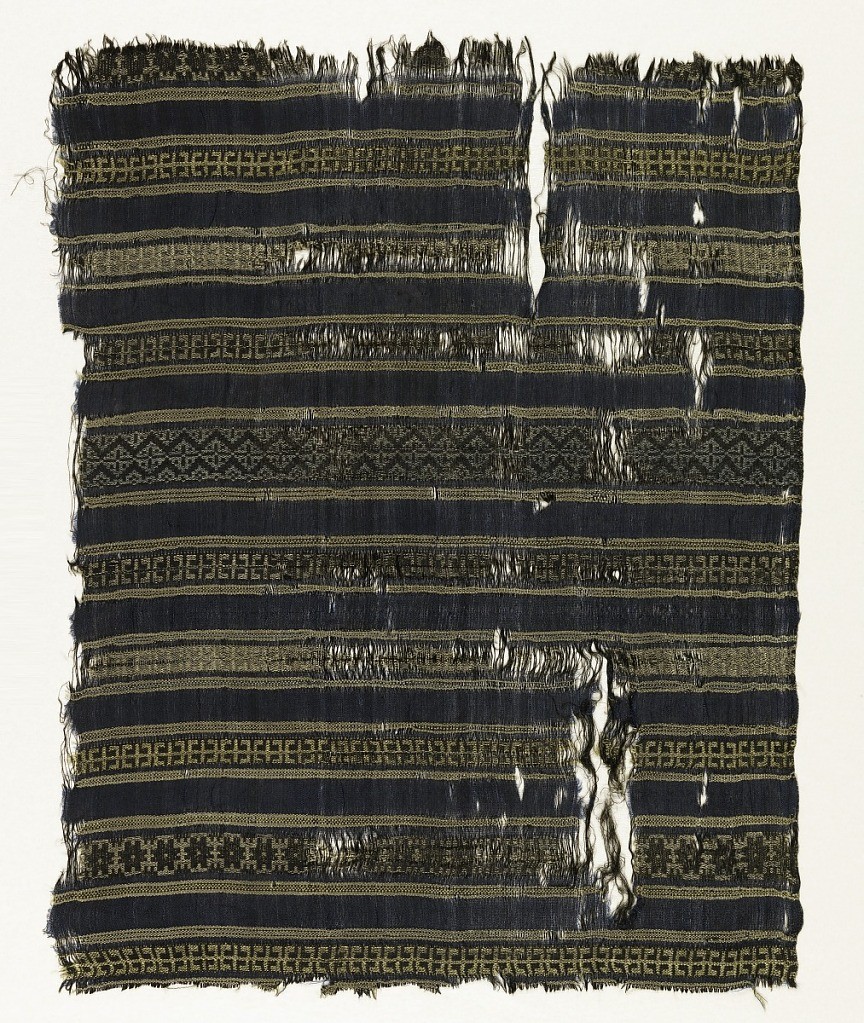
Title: Textile
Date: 12th century
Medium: silk Technique: plain compound cloth
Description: Dark blue silk cloth crossed at half inch intervals by bands of geometric repeats with guard bands above and below formed by pale yellow, pale blue and black wefts. One plain selvage, at right angles to bands, terminating in pale yellow silk cord.